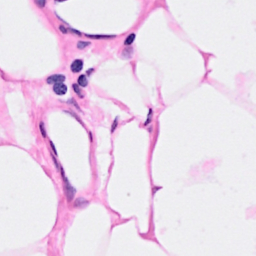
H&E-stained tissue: Breast